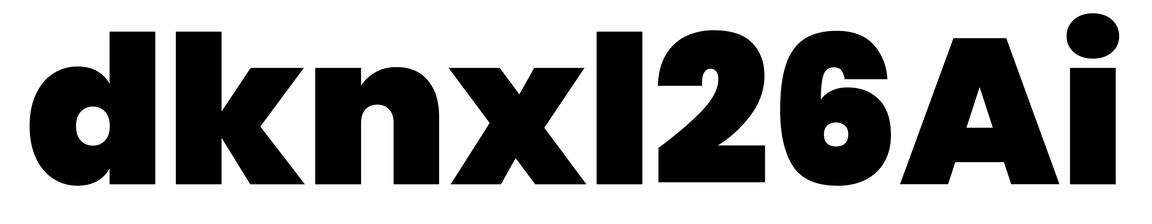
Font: Poppins-Black